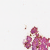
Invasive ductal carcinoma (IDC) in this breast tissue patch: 0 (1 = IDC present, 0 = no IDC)